Field crop: maize
Growth stage: 1
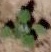
Species: chenopodium